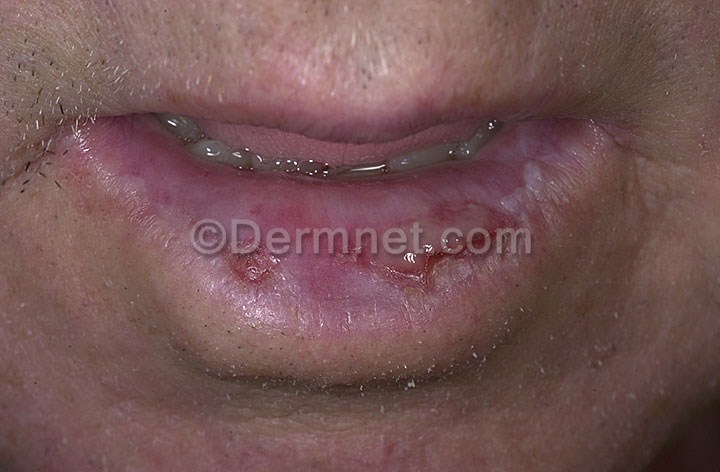
Disease: Actinic Keratosis Basal Cell Carcinoma and other Malignant Lesions